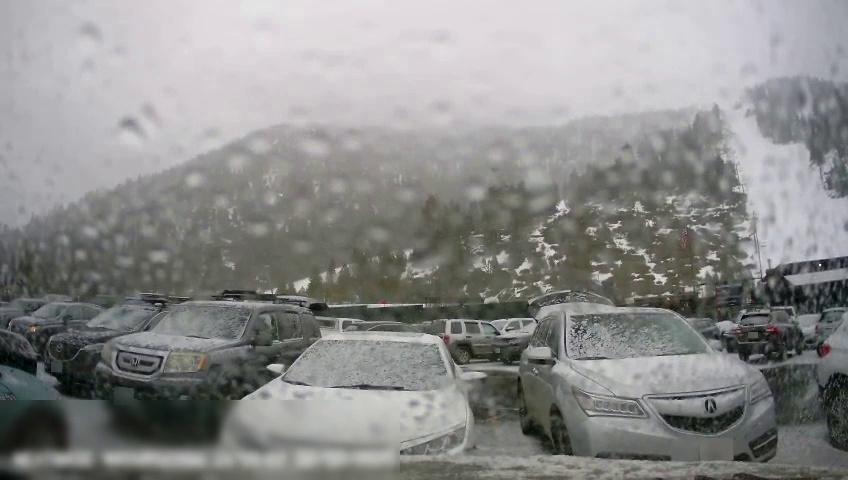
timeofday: Day
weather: Snowy
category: Drivable Space
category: Drivable Space
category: Vehicles | SUV
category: Vehicles | Car
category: Vehicles | SUV
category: Vehicles | SUV
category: Vehicles | Car
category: Vehicles | SUV
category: Vehicles | SUV
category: Vehicles | SUV
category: Vehicles | Car
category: Vehicles | Car
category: Vehicles | Car
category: Vehicles | SUV
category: Vehicles | Car
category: Vehicles | Car
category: Vehicles | Car
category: Vehicles | Car
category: Vehicles | Car
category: Vehicles | SUV
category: Vehicles | Car
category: Vehicles | SUV